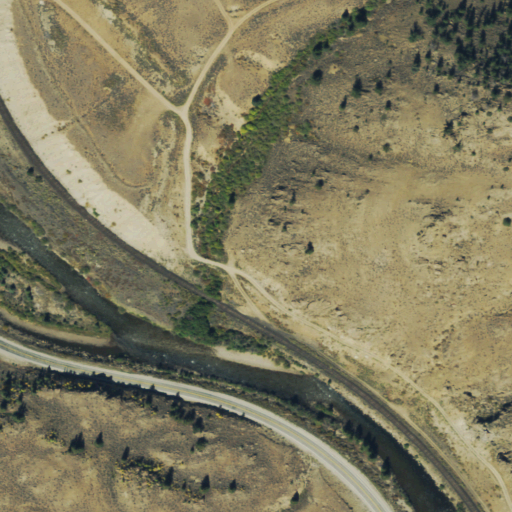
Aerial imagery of valley in Colorado named Low Pass Gulch containing shrub, woody wetlands, grassland, medium intensity development, open development, low intensity development, evergreen forest, open water, and high intensity development